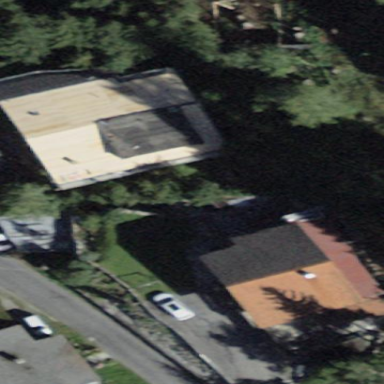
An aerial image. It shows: Building with tiled roof.